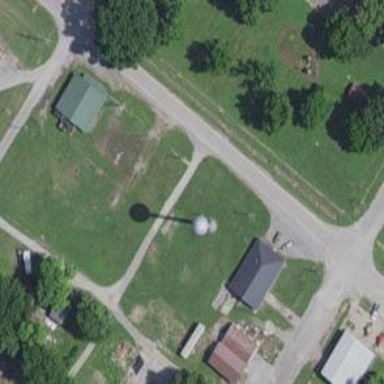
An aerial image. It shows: Water tower that is man-made.